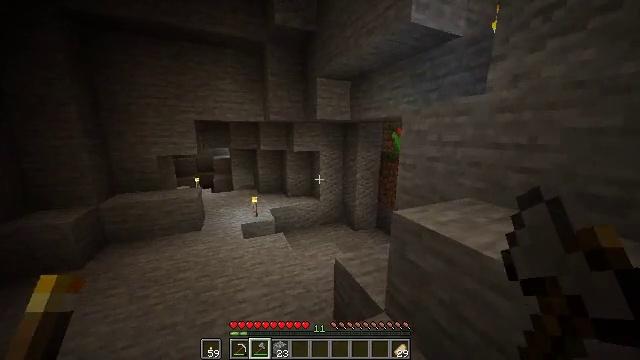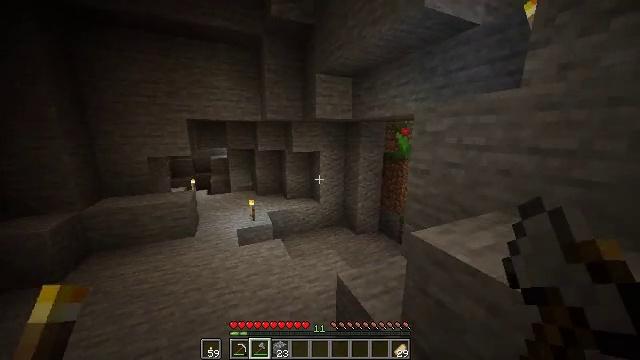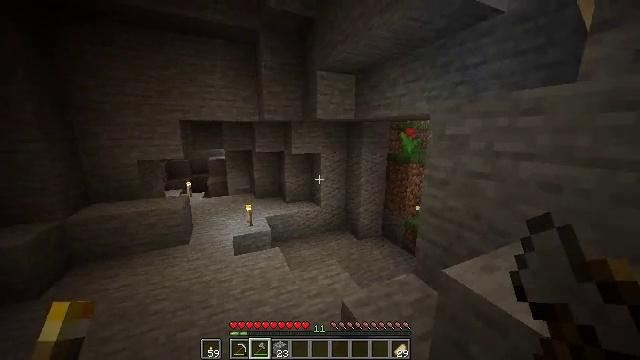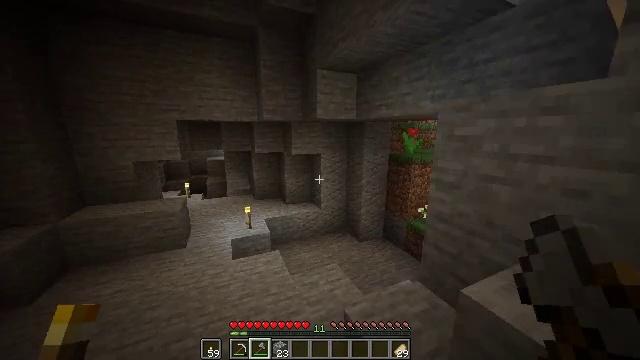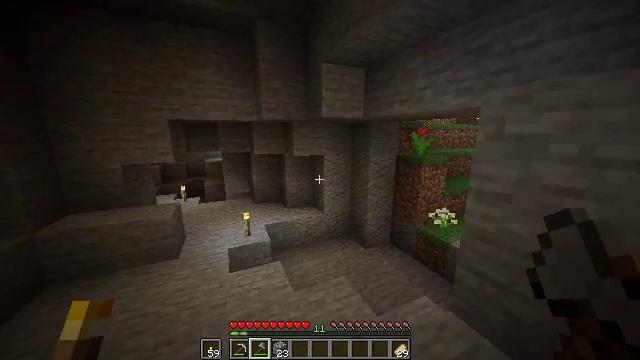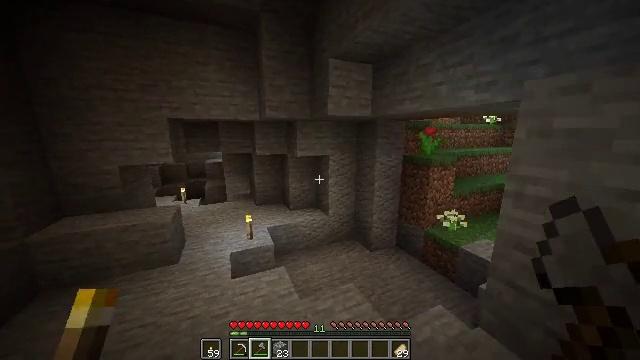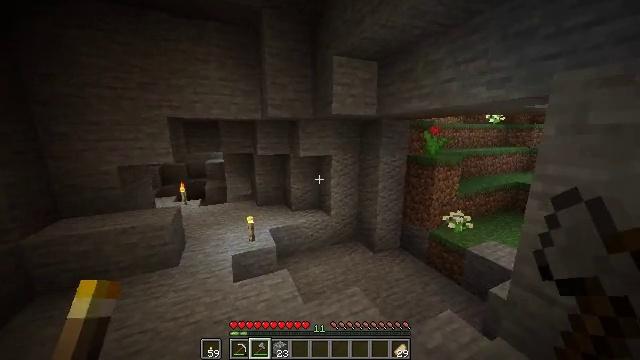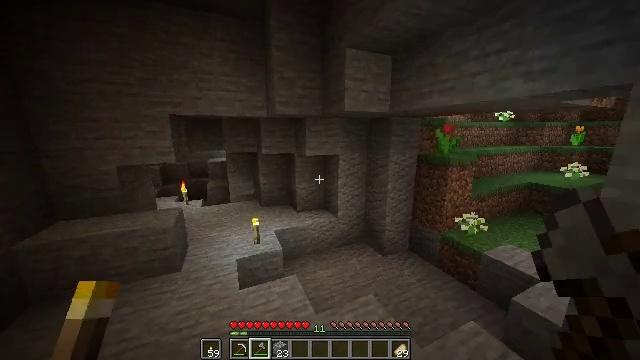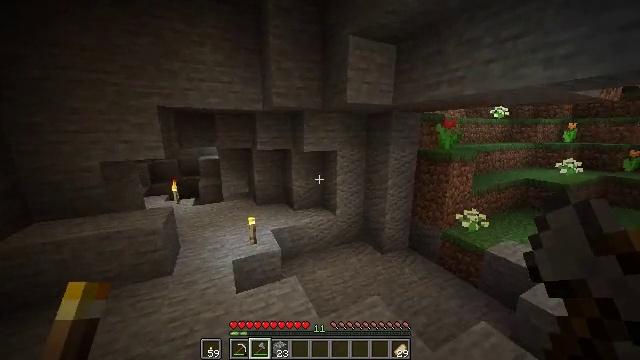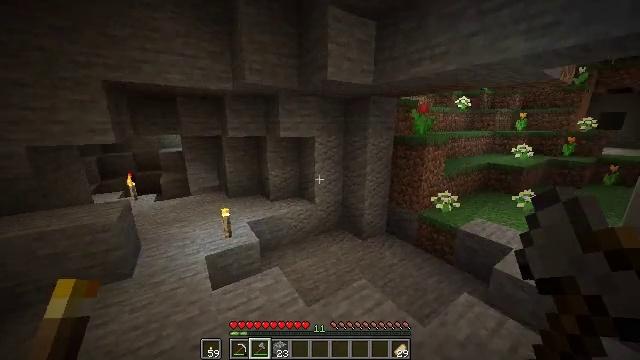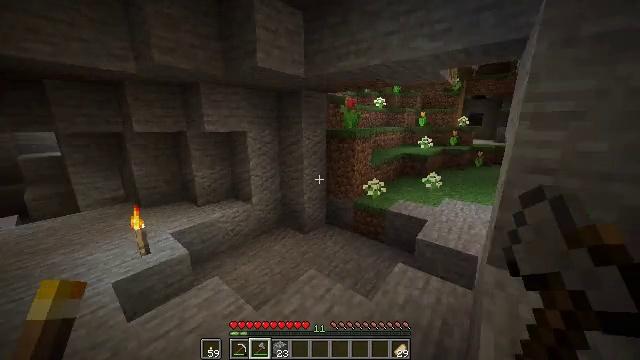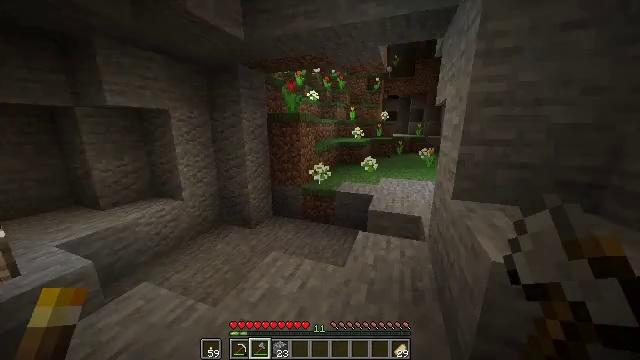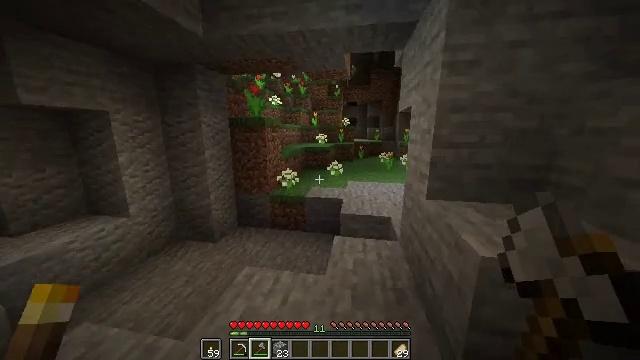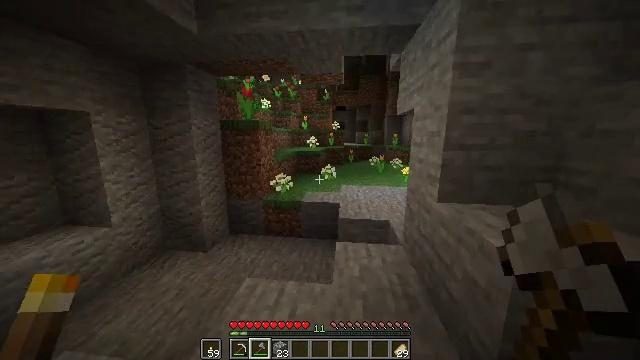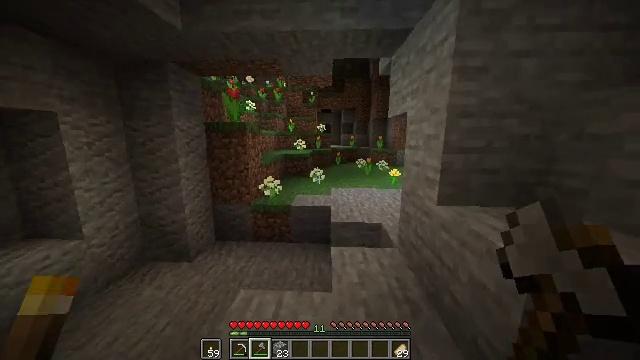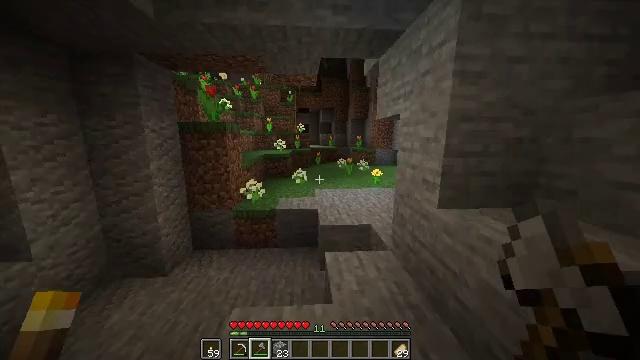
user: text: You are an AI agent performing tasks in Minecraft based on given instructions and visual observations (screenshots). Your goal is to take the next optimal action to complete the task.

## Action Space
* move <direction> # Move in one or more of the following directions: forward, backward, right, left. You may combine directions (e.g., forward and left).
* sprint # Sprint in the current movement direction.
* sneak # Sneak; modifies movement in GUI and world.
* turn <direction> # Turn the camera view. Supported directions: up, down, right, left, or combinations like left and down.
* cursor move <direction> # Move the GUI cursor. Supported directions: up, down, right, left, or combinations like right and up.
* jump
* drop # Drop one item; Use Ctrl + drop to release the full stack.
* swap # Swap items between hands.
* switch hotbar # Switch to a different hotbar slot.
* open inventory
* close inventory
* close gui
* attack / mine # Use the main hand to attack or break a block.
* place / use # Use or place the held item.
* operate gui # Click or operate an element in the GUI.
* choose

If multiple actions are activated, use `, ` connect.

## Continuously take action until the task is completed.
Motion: motion action
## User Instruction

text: Dig up the grass block for dirt.
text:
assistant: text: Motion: move forward, sprint
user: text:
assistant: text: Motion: move forward, sprint
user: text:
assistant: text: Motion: move forward, sprint
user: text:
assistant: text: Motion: move forward and move left, sprint
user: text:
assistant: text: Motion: move forward and move left, sprint
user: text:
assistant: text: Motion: move forward and move left, sprint
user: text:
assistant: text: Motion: move forward and move left, sprint
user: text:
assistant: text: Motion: move forward and move left, sprint, turn right
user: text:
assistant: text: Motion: move forward and move left, sprint, turn right and down
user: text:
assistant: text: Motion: move forward and move left, sprint, turn right
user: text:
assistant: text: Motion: move forward and move left, sprint, turn right
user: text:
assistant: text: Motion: move forward and move left, sprint, turn right and up
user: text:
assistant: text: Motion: move forward and move left, sprint, turn right and up
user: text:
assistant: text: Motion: move forward and move left, sprint, turn right
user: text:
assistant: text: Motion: move forward and move left, sprint, turn right
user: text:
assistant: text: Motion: move forward, sprint, turn right
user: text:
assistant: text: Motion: move forward, sprint
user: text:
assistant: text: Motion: move forward, sprint
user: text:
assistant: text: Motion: move forward, sprint
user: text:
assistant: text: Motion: move forward, sprint
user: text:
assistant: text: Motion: move forward, sprint
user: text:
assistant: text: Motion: move forward, sprint
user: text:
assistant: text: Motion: move forward, sprint, turn right, jump
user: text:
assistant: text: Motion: move forward, sprint, turn right, jump
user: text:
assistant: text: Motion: move forward, sprint, turn right, jump
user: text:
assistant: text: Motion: move forward, sprint, jump
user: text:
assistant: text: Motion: move forward, sprint, jump
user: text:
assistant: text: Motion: move forward, sprint, jump
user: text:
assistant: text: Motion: move forward, sprint, jump
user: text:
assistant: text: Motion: move forward, sprint